Question: csv table :

So I have a csv file that has different columns like nodeVolt, Temperature1, temperature2, temperature3, pressure and luminosity. Under temperatures column, there are various cells where the value is wrong (ie. 220). I want to replace that value in that cell by taking a mean of the previous 10 cells and replacing it there. I want this to run dynamically by finding all the cells with values 220 in that particular column and replace with the mean of previous 10 values in the same column.
I was able to search the cells containing 220 in that particular problem but unable to take mean and replace it.
'''
import pandas as pd
import numpy as np
data = pd.read_csv(r"108e.csv")
data = data.drop(['timeStamp','nodeRSSI','packetID', 'solarPanelVolt', 'solarPanelBattVolt',
'solarPanelCurr','temperature2','nodeVolt','nodeAddress'], axis = 1)
df = pd.DataFrame(data)
df1 = df.loc[lambda df: df['temperature3'] == 220]
print(df1)
for i in df1:
df1["temperature3"][i] == df["temperature3"][i-11:i-1, 'temperature3'].mean()
'''
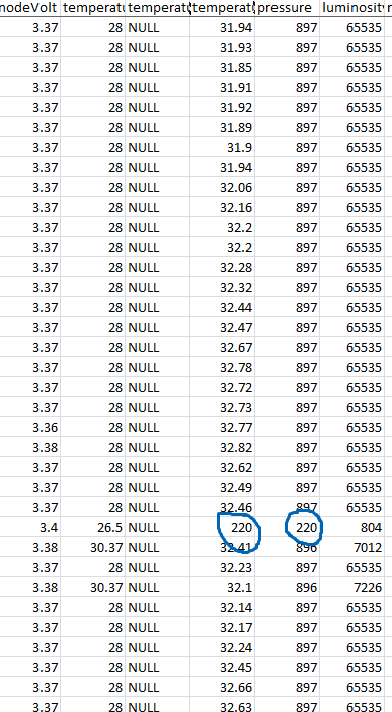
Answer: Here you go:
'''
import pandas as pd
import numpy as np
df = pd.DataFrame(
{
"something": 3.37,
"temperature3": [
31.94,
31.93,
31.85,
31.91,
31.92,
31.89,
31.9,
31.94,
32.06,
32.16,
32.3,
220,
32.1,
32.5,
32.2,
32.3,
],
}
)
# replace all 220 values by NaN
df["temperature3"] = df["temperature3"].replace({220: np.nan})
# fill all NaNs with an shifted rolling average of the last 10 rows
df["temperature3"] = df["temperature3"].fillna(
df["temperature3"].rolling(10, min_periods=1).mean().shift(1)
)
'''
Result:
'''
something temperature3
0 3.37 31.940
1 3.37 31.930
2 3.37 31.850
3 3.37 31.910
4 3.37 31.920
5 3.37 31.890
6 3.37 31.900
7 3.37 31.940
8 3.37 32.060
9 3.37 32.160
10 3.37 32.300
11 3.37 31.986
12 3.37 32.100
13 3.37 32.500
14 3.37 32.200
15 3.37 32.300
'''
(please provide next time some sample data as code, not as an image)